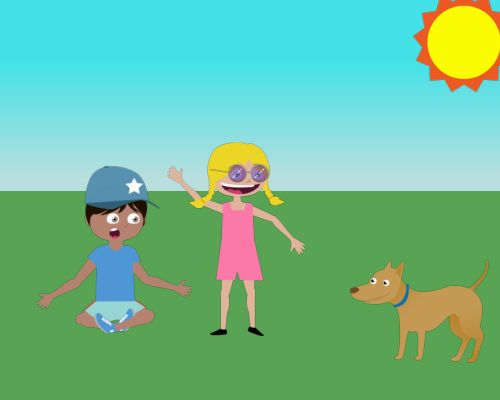
In the upper left corner, a sun shines brightly, while in the lower right, a dog is happily resting. To the left, a man sits wearing a blue star-patterned hat, and beside him, a girl waves cheerfully, sporting purple glasses.